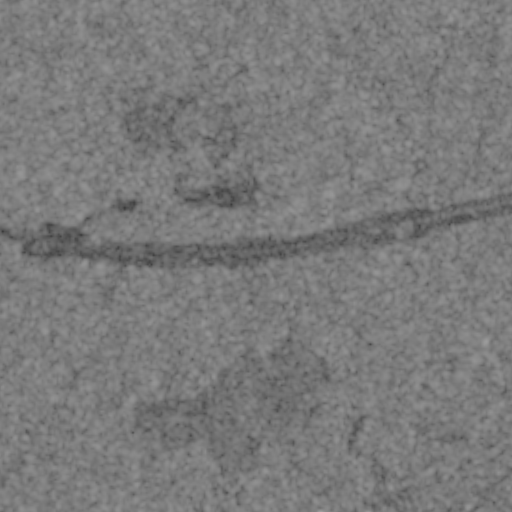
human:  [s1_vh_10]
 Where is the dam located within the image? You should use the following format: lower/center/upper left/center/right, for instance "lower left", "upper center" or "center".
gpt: The dam is located in the center left of the image.
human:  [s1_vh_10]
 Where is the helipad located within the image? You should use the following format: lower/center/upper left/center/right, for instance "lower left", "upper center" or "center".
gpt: The helipad is located in the upper center of the image.
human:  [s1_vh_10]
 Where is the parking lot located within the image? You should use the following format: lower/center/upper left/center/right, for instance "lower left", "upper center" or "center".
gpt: The parking lot is located in the upper center of the image.
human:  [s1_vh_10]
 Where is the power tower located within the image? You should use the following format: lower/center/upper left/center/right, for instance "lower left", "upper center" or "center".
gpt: The power tower is located in the lower right of the image.
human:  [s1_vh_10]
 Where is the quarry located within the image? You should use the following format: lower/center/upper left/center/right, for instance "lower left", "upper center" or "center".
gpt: There is no quarry in the image.

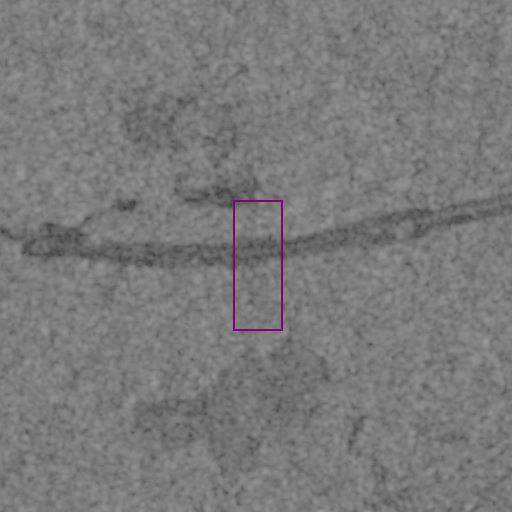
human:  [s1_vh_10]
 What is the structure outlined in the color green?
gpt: There is no green outline.
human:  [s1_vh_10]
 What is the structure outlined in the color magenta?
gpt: There is no structure outlined in magenta.